Field crop: maize
Growth stage: 2
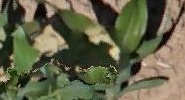
Species: maize